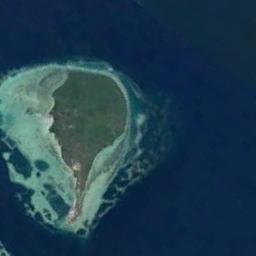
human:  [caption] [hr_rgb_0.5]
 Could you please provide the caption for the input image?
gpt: There are many trees on the island .

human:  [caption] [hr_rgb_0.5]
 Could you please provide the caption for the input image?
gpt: The islands in the picture are of different sizes .

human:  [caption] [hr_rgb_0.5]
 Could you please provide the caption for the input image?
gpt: The island with some vegetation is surrounded by deep blue waters .

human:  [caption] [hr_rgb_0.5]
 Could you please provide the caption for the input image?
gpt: The irregularly shaped green island is surrounded by blue sea water with white sand on the outer circle .

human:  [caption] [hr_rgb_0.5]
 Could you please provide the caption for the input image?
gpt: The green island is on a blue sea .